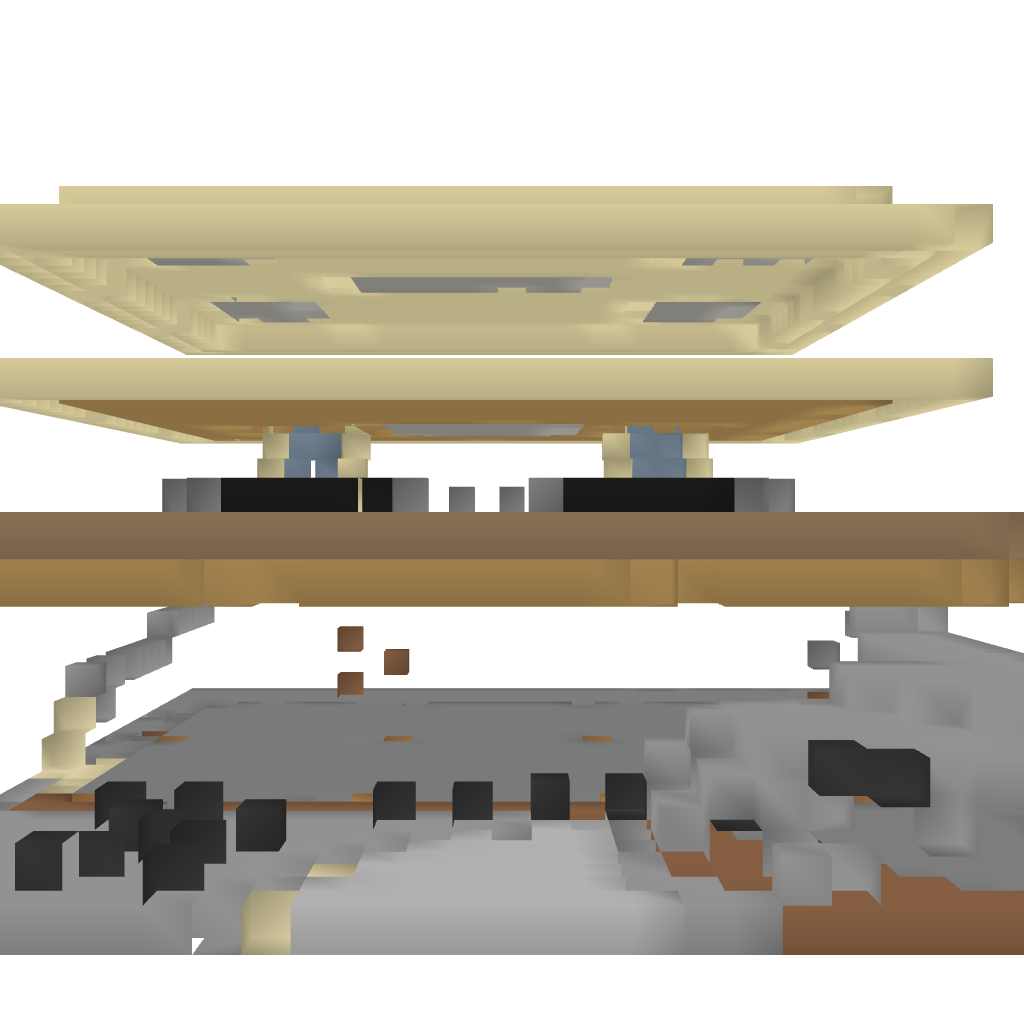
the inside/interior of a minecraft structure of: Modern House